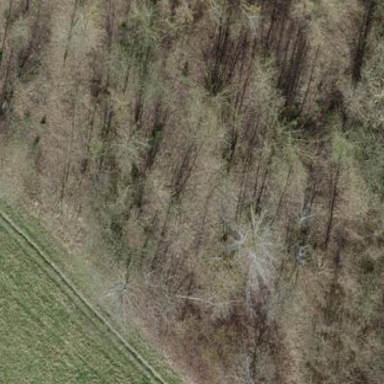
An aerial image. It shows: Serene woodland landscape.